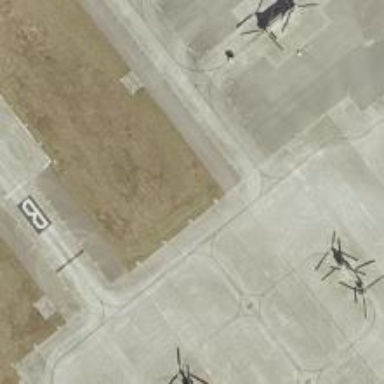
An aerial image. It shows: Image of taxiway at airport.